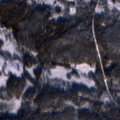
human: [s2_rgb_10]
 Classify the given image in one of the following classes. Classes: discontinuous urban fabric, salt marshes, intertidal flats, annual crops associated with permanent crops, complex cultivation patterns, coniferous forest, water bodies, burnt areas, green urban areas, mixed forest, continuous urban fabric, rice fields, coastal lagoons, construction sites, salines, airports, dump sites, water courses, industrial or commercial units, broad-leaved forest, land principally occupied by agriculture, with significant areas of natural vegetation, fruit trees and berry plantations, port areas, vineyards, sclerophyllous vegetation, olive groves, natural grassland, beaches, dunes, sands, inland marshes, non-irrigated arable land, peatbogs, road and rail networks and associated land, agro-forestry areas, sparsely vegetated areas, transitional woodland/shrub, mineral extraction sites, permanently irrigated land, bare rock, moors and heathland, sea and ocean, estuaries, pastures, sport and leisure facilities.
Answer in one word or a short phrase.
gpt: coniferous forest, mixed forest, transitional woodland/shrub